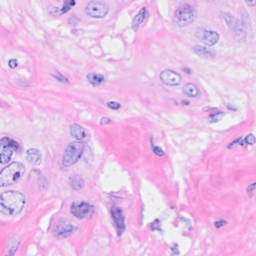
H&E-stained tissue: Breast